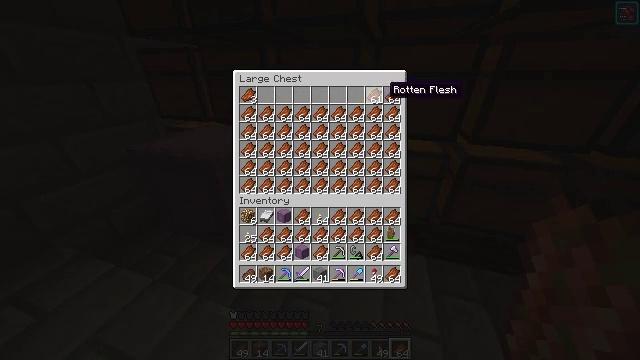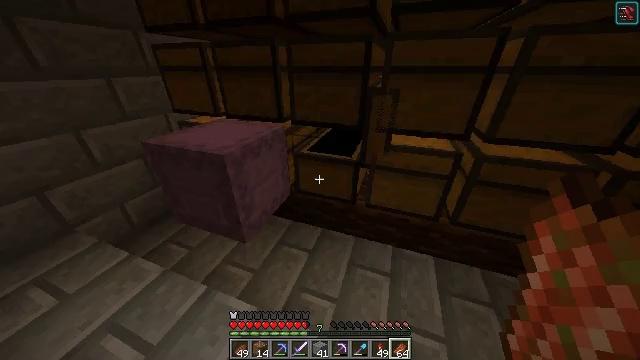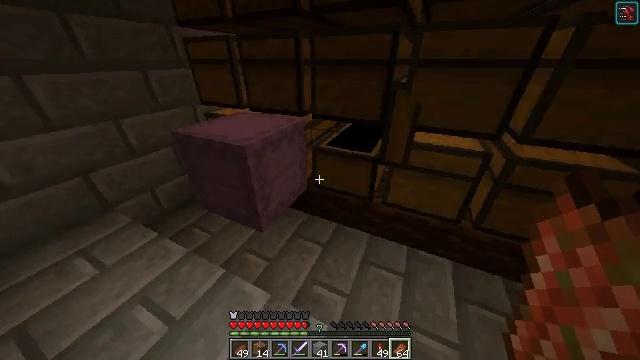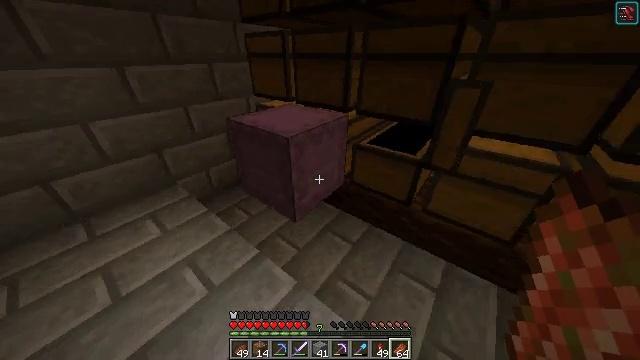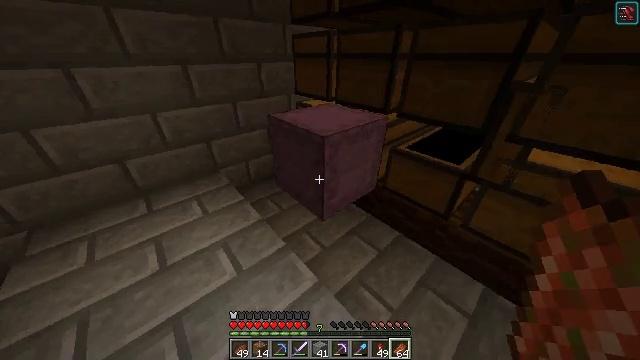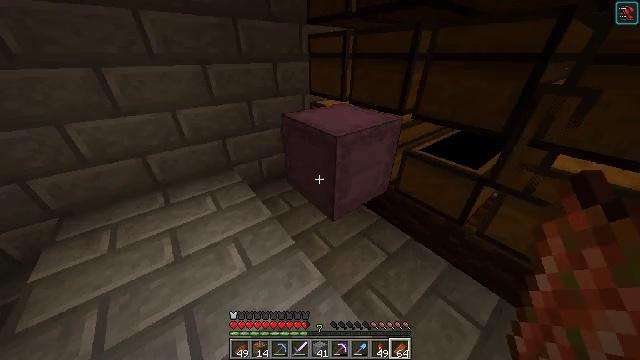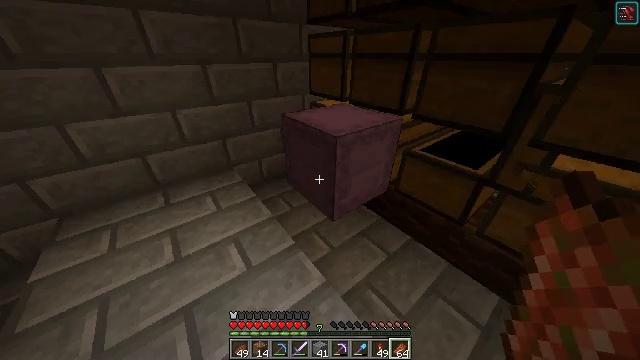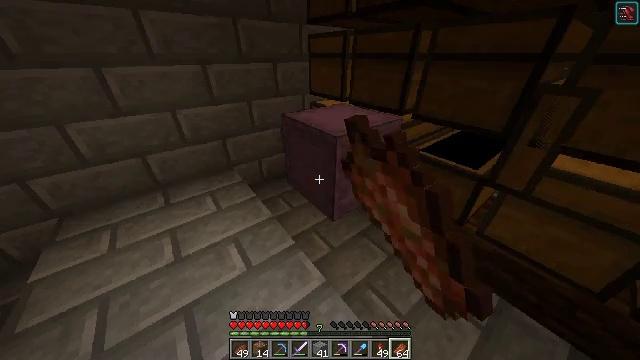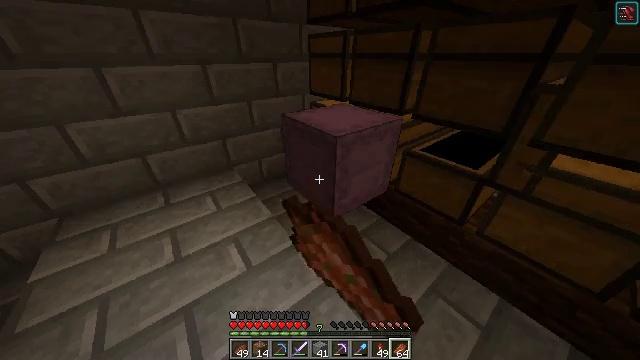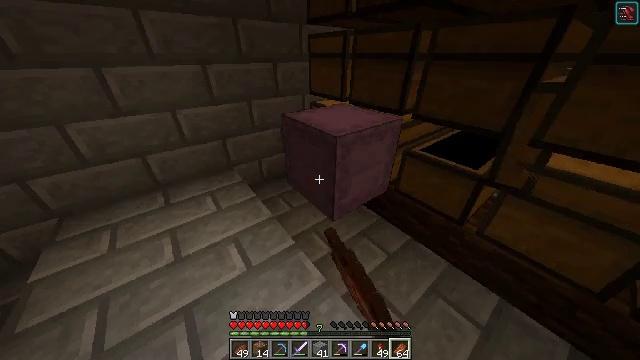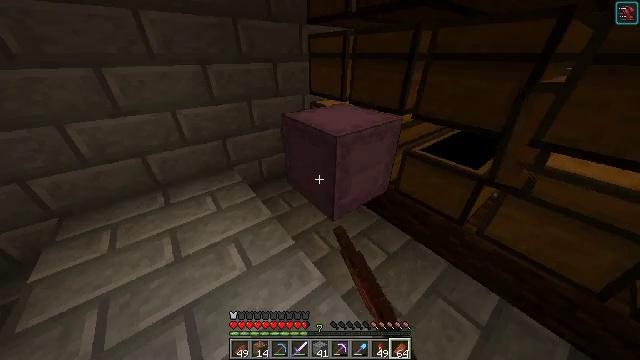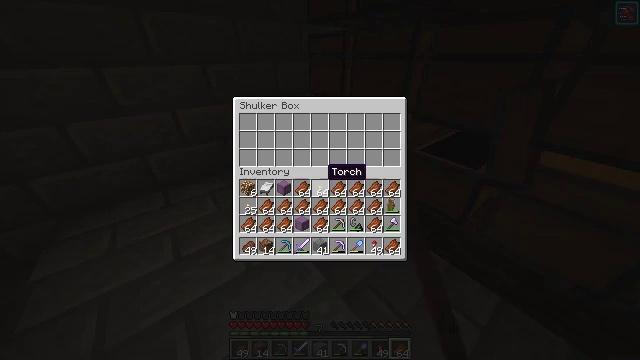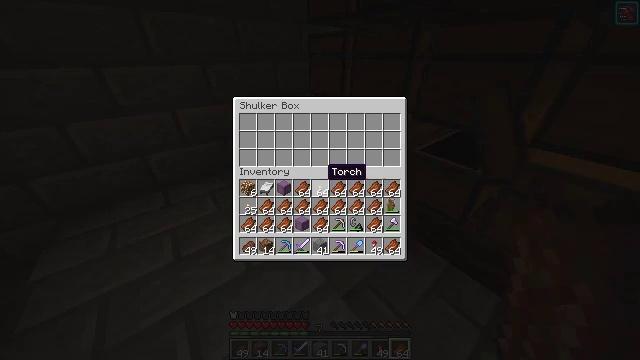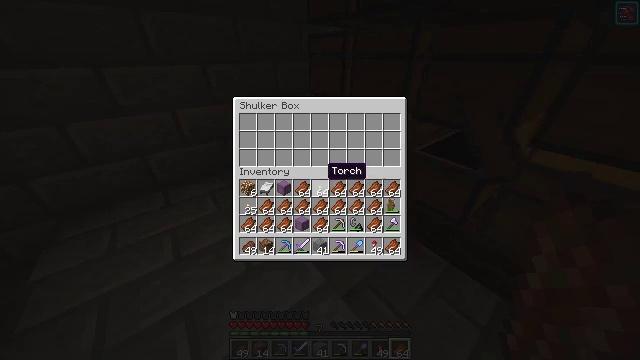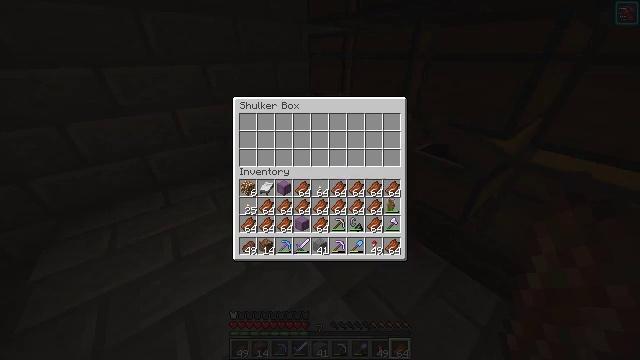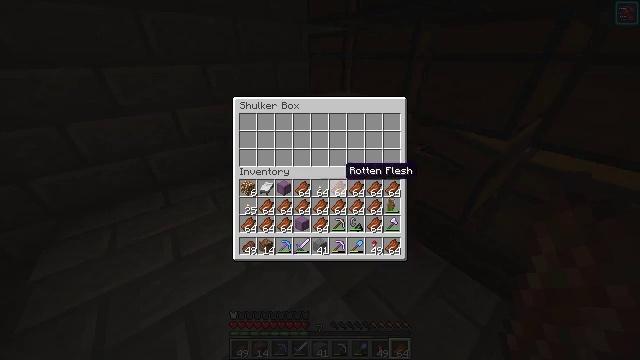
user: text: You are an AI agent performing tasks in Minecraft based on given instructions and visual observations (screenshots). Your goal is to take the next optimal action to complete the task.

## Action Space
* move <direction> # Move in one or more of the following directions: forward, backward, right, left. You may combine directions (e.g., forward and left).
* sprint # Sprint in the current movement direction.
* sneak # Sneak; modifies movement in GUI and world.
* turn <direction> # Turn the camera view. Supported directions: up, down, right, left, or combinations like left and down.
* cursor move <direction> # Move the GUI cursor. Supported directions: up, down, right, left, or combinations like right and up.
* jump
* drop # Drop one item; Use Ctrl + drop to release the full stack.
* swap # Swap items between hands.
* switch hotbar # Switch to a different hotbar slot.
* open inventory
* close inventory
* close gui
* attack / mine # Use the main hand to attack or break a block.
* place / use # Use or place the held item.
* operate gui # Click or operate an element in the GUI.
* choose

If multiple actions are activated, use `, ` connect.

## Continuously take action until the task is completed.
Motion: motion action
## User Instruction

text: Attack the shulker box to pick it up.
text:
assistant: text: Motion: sneak, cursor move left and down
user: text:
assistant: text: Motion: turn left and down, close gui
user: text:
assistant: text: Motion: turn left and down, open inventory
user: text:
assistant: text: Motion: turn left
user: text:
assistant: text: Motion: turn left
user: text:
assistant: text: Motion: use / place
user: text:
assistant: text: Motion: use / place
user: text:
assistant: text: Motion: use / place
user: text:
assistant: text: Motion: no_op
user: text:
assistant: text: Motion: no_op
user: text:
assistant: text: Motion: no_op
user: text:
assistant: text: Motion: no_op
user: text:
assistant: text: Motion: no_op
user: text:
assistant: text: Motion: no_op
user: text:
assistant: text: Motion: cursor move right
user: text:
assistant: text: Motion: sneak, cursor move right and down
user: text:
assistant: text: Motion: sneak, cursor move right
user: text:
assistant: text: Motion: sneak, cursor move right
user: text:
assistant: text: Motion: sneak, cursor move right
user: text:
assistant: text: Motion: sneak
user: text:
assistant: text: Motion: sneak, choose
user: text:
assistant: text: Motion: sneak, choose
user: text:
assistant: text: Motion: sneak, cursor move left
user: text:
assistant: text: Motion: sneak, choose
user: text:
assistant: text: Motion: sneak, choose
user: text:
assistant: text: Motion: sneak, cursor move left
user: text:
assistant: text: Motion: sneak, cursor move left
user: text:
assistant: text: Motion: sneak, choose
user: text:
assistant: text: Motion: sneak, choose
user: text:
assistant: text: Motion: sneak, cursor move left